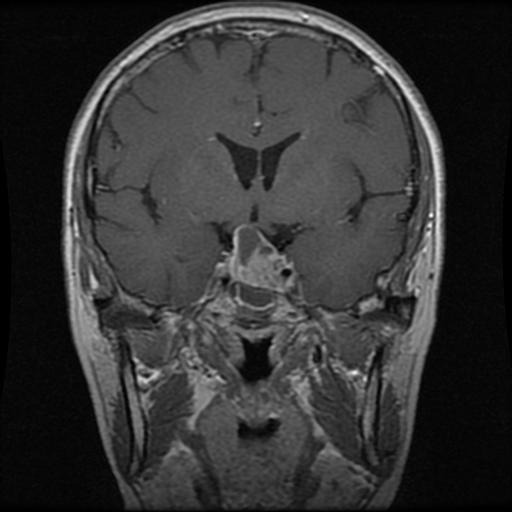
Label: pituitary